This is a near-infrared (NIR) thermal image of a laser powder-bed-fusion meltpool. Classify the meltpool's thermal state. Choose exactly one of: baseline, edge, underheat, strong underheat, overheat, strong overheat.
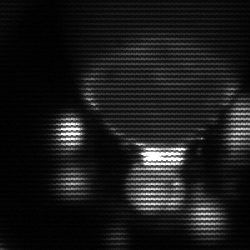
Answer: edge